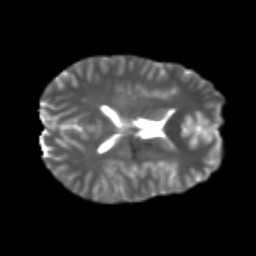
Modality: T2w
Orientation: axial
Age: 20
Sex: male
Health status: healthy
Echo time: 0.074 s